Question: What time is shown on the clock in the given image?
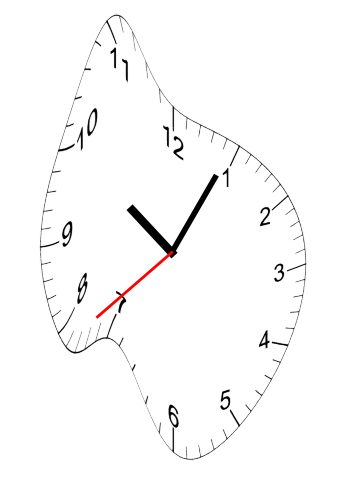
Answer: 10:04:38